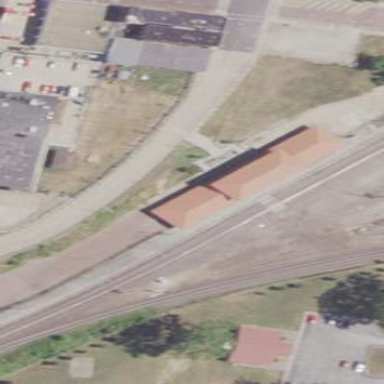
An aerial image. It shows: Train station that is considered tourism attraction.